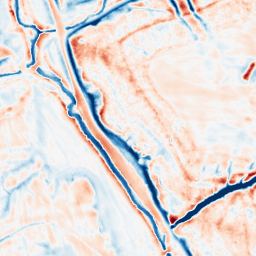
Category: edge_preserving
Decomposition family: bilateral
Decomposition parameters: d: 21
sigma_color: 25
sigma_space: 50
Upsampling method: bilinear
Upsampling parameters: scale: 2
Upsampling scale: 2